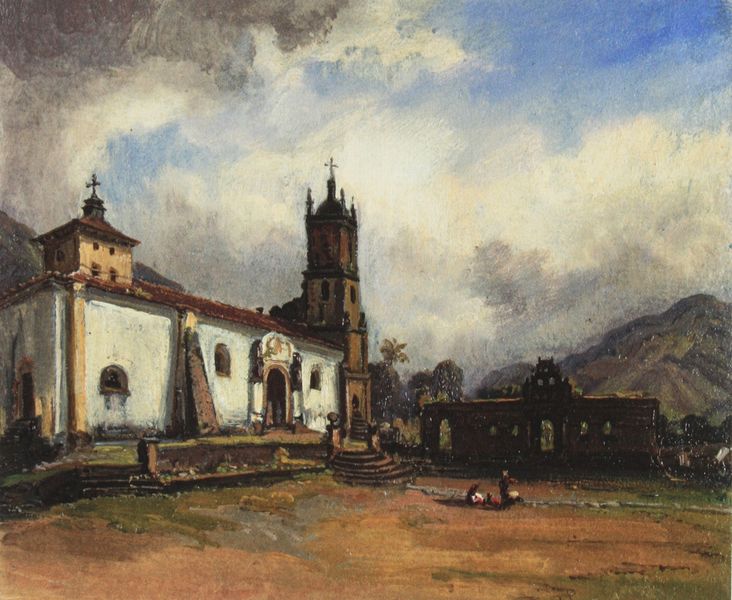
Titel: Kirche und Ruine des Convents Caripae in Cumana
Künstler: Ferdinand Bellermann
Standort: Berlin
Institution: Staatliche Museen zu Berlin, Kupferstichkabinett
Schlagwörter: baum, berg, blau, gemälde, gewitter, gruppe, himmel, kampf, mann, weiß, wolken, bäume, grün, impressionismus, kirchturm, landschaft, menschen, ocker, braun, fenster, frau, grau, schwarz, säule, tür, dach, gebäude, gras, haus, rot, tier, weg, wiese, wolke, wand, architektur, mensch, erde, natur, kirche, figur, kind, rosa, kinder, turm, spanien, düster, bogen, italien, ort, vedute, berge, gebirge, dorf, mauer, herde, rast, platz, figuren, rundbogen, treppe, treppen, turner, unwetter, wetter, aufgang, menzel, palme, stufen, tor, eingang, ruine, kirch, kloster, kreuz, türme, wolkig, friedhof, ruinen, portal, kreuze, putz, verwischt, dramatik, mittelalter, kapelle, tempel, tirol, bau, meister, bauwerk, zerfallen, gesimse, lau, woese, altertum, krez, frühzeit, verwahrlost, vedutenmalerei, bödklin, drückend, ersde, stuffe, dsch, tzorbpgen, erdenboden, toom